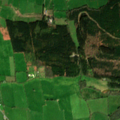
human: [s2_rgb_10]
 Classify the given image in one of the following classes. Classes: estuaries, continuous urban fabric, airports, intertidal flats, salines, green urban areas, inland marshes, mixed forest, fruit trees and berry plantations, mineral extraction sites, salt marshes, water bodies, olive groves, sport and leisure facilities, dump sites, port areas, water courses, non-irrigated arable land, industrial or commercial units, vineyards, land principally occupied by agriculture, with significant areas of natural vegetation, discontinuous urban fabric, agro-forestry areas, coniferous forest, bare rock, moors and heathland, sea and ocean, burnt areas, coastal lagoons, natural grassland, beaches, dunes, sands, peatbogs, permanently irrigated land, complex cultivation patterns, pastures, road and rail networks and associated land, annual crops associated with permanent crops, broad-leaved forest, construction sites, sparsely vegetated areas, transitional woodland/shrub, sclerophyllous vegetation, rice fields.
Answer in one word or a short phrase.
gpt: pastures, coniferous forest